Aerial crown-view tile of a tropical tree (Barro Colorado Island, Panama), acquired 20250414:
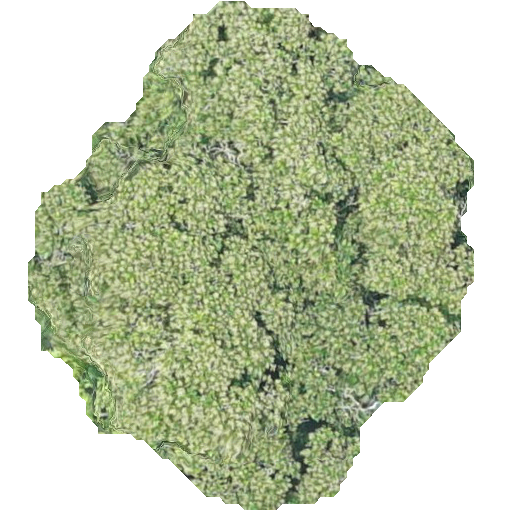
Species: Anacardium excelsum
GBIF accepted scientific name: Anacardium excelsum
Crown area: 231.257 m²